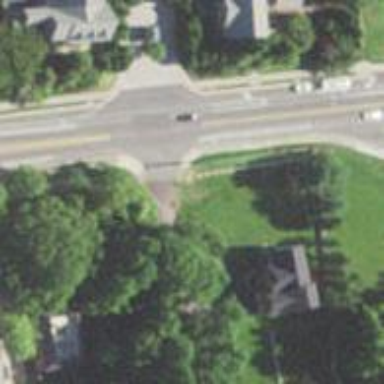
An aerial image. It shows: Unmarked road crossing.